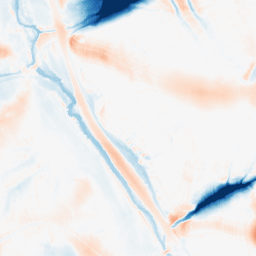
Category: morphological
Decomposition family: morphological_ellipse
Decomposition parameters: operation: average
width: 50
height: 50
Upsampling method: cubic_catmull_rom
Upsampling parameters: scale: 2
Upsampling scale: 2